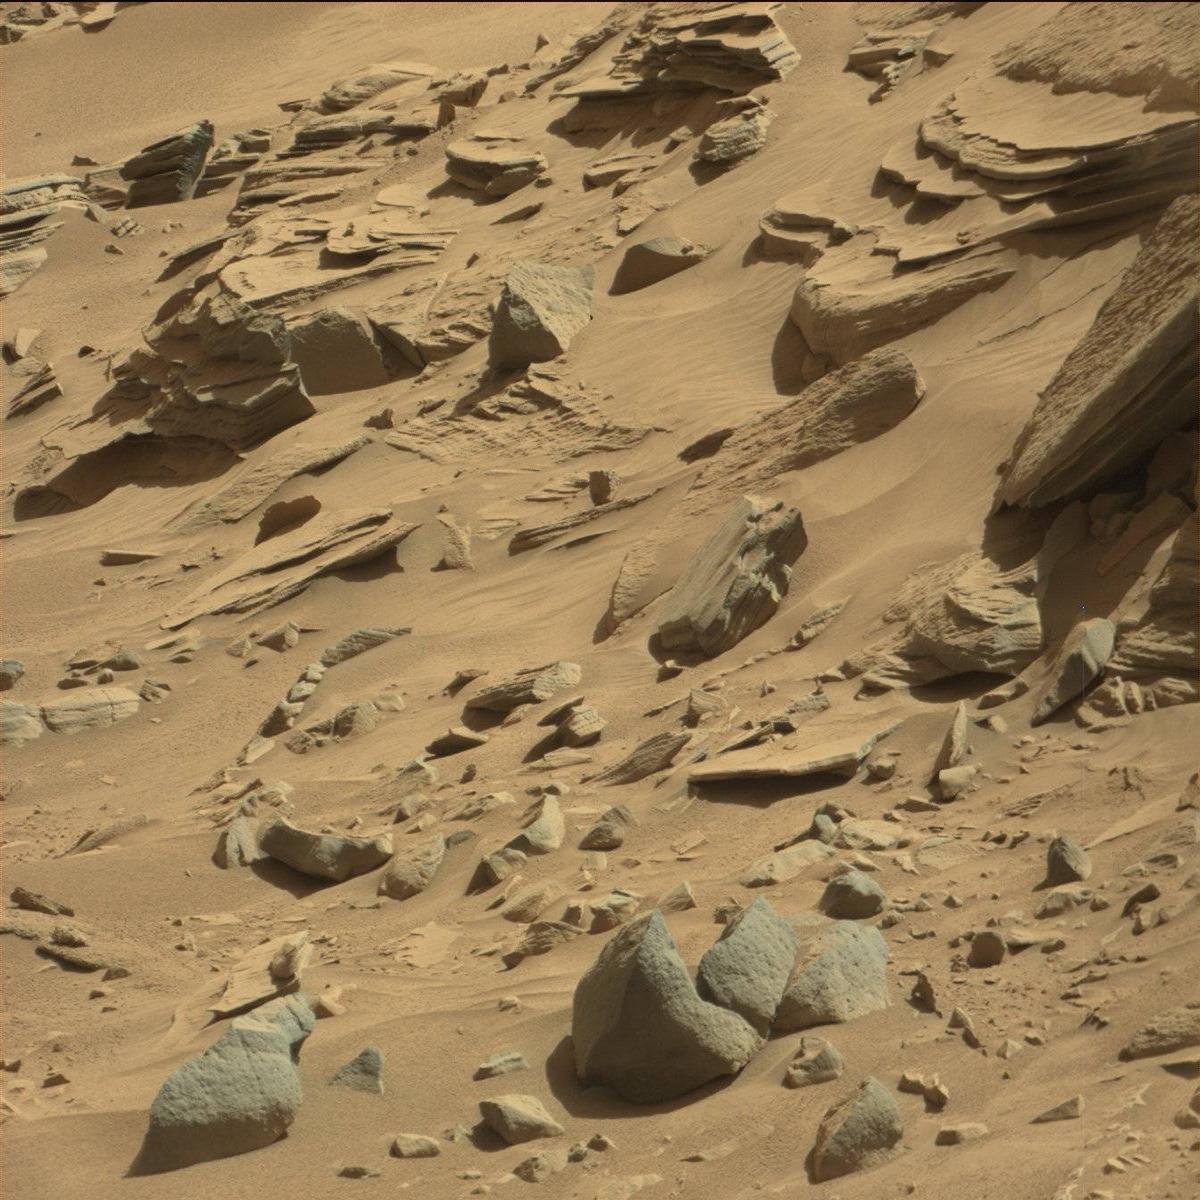
Terrain classes present: Bedrock, Rock, Sand / Soil